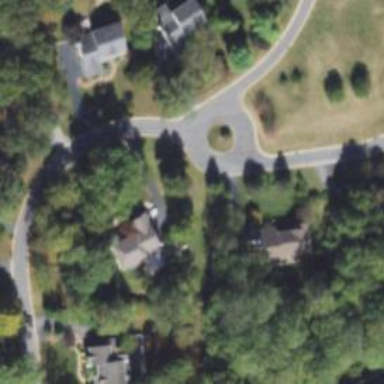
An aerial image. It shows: Residential road with roundabout.